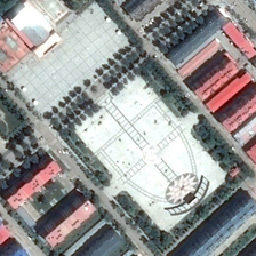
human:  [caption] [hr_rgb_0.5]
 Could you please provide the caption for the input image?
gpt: There are many green trees in the square.

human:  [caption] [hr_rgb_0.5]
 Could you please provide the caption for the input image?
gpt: Many regular green trees are square.

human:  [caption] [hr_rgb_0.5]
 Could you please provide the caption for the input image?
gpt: There are many orderly green trees in the square.

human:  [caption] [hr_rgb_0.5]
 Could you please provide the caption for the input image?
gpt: There are many neat green trees in the square.

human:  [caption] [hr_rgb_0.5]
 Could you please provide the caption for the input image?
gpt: Many neat green trees are in a square.